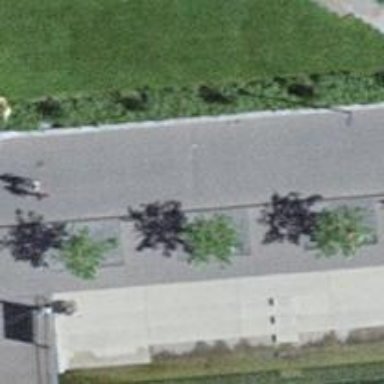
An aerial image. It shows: Bench.